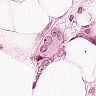
Metastatic tissue present: yes